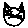
Label: cat